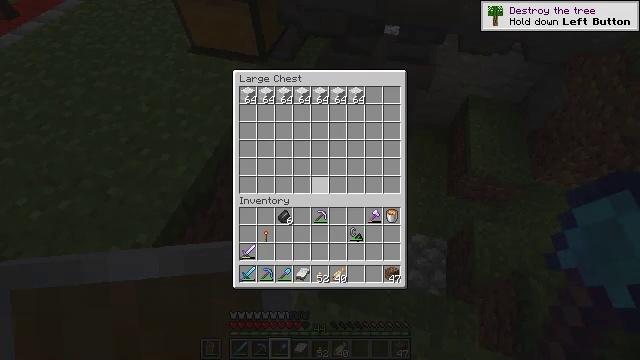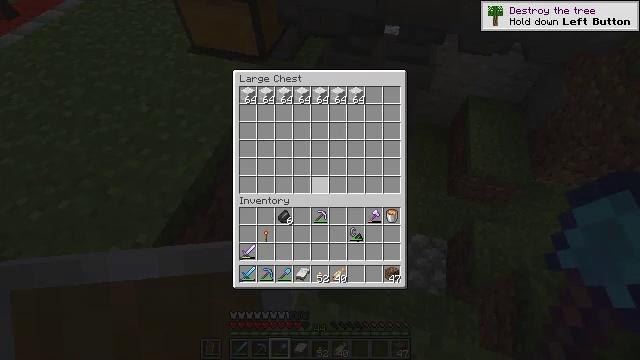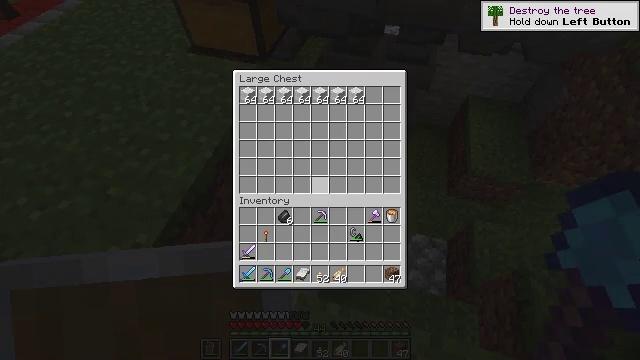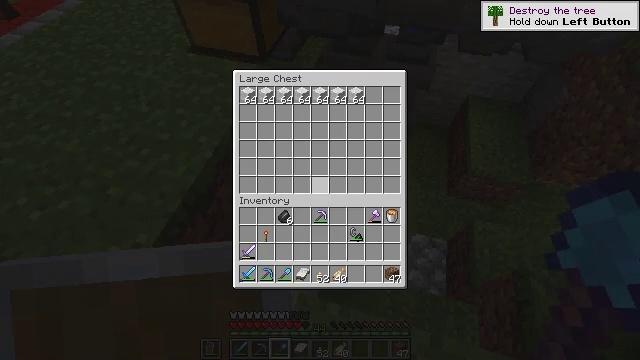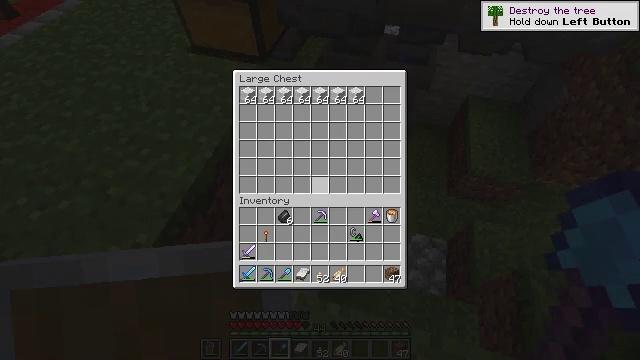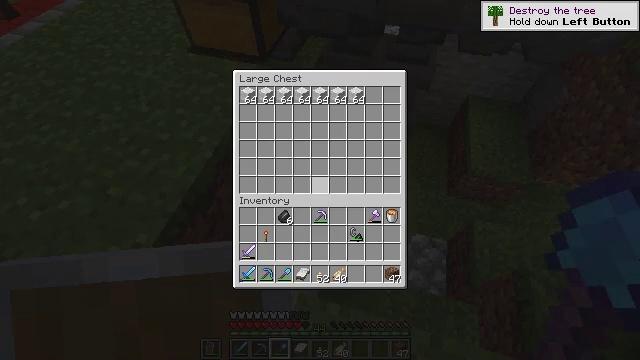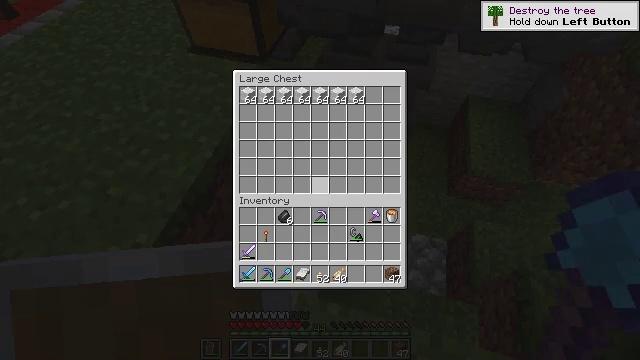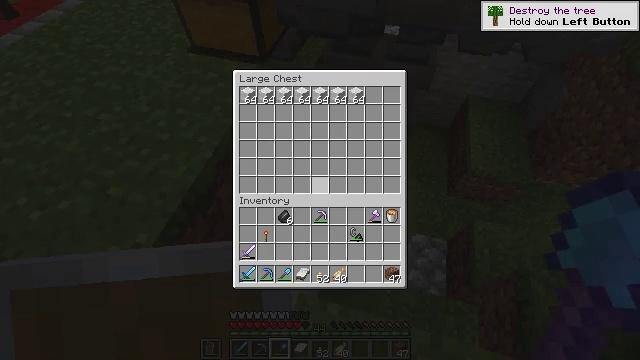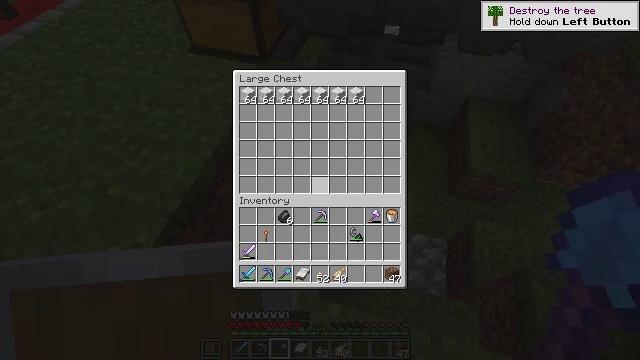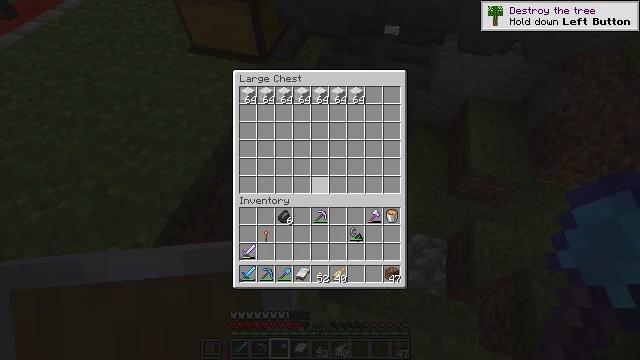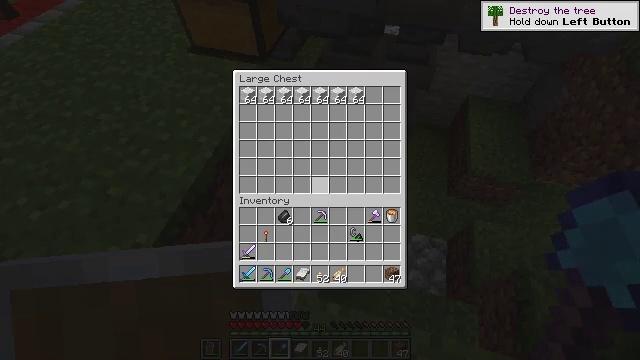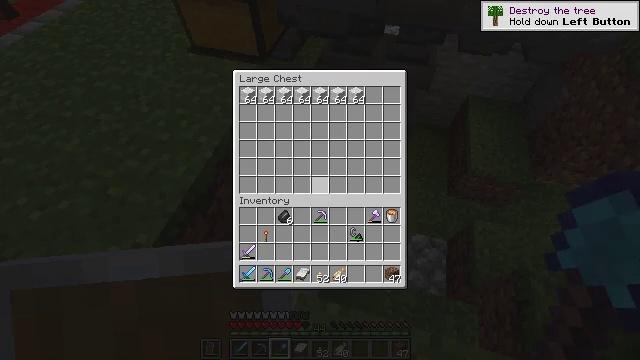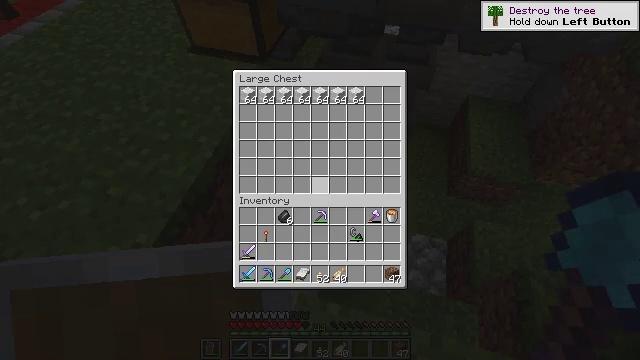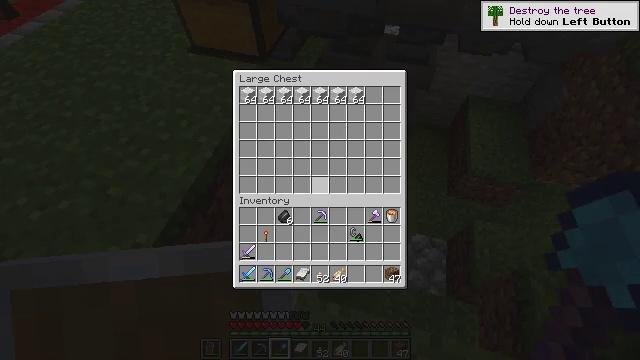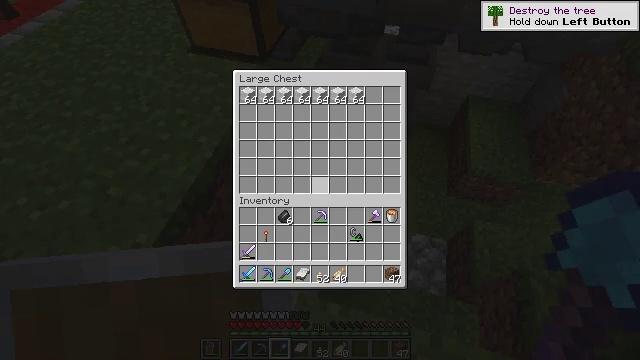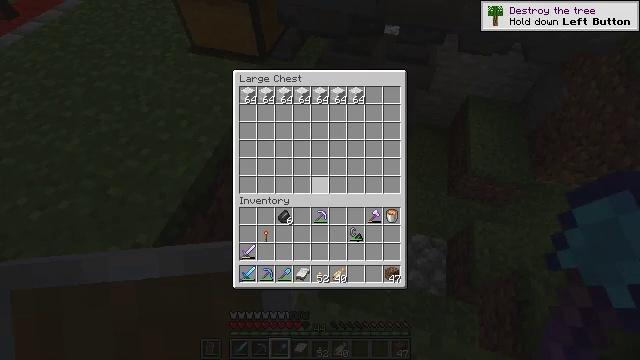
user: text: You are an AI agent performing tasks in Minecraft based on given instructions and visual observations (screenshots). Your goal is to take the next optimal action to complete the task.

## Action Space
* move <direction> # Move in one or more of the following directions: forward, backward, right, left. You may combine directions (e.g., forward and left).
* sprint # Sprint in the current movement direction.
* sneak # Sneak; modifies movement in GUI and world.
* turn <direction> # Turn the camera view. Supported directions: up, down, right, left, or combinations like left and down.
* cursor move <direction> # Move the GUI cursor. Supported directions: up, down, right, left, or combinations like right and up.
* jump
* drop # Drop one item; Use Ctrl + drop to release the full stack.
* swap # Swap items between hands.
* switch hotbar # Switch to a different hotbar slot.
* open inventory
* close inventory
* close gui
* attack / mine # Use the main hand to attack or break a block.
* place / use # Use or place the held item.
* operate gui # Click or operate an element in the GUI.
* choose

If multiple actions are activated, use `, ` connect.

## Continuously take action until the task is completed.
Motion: motion action
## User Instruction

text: Get observer for redstone contraptions.
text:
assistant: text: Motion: no_op
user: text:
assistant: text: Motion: no_op
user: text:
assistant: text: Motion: no_op
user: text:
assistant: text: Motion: no_op
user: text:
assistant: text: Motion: no_op
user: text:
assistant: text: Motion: no_op
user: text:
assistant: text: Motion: no_op
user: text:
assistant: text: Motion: no_op
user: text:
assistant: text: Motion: no_op
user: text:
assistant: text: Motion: no_op
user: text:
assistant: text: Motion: no_op
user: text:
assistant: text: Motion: no_op
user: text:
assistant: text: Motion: no_op
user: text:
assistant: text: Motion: no_op
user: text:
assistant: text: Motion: no_op
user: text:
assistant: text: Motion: no_op
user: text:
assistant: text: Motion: no_op
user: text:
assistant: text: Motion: no_op
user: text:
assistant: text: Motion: close gui
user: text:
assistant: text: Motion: open inventory
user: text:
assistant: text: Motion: turn right
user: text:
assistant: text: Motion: turn right and up
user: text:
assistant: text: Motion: turn right and up
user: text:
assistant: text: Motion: turn right and up
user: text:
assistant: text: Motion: move right, turn right and up
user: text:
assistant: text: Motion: move right, turn right and up
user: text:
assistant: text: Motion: move right
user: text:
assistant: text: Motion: move right
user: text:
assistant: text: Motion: move right
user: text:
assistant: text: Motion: move right